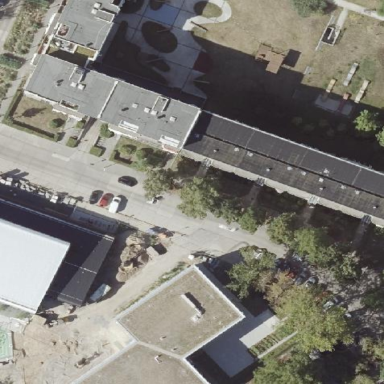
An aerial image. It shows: Building with apartments and flat roof.